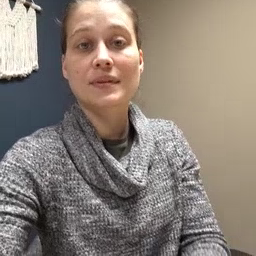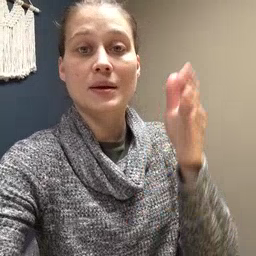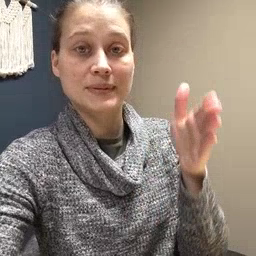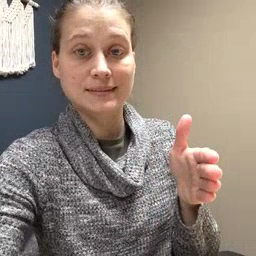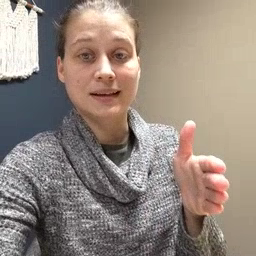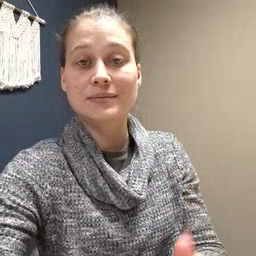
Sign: beside